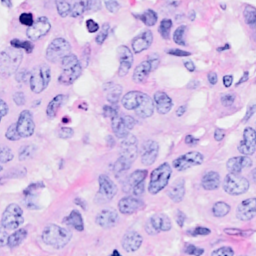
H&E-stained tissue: Breast